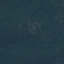
Land use / land cover: Forest